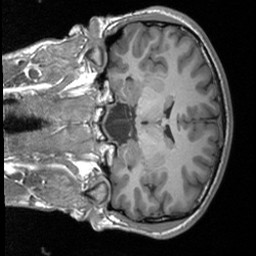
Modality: T1w
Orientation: coronal
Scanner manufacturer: siemens
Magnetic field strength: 3 T
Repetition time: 1.9 s
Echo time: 0.00226 s